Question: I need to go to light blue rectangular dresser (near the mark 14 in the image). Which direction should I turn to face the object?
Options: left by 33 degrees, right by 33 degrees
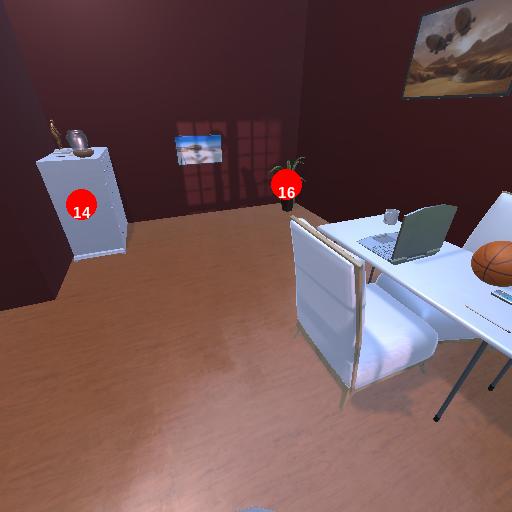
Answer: left by 33 degrees